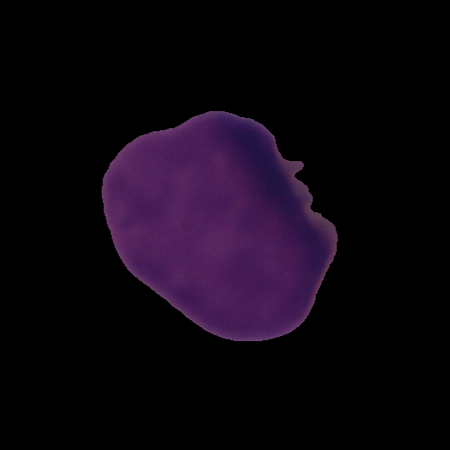
Label: cancer